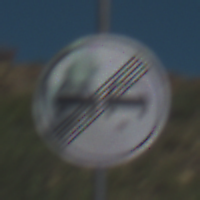
Verkehrszeichen: EndeUeberholverbot
Umgebung: Outdoor, Nature
Tageszeit: Midday
Wetter: PartlyCloudy
Licht: Natural
Jahreszeit: Autumn
Kontrast: HighContrast